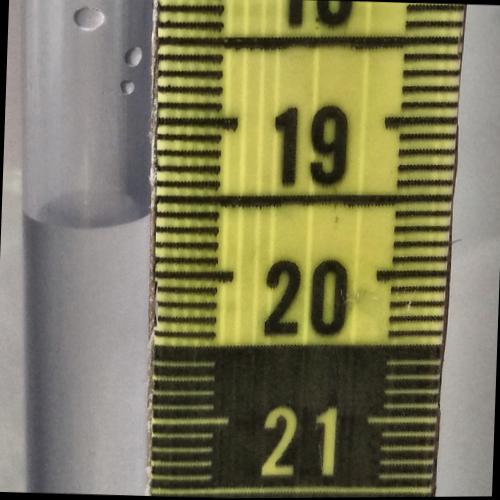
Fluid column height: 19.6 cm